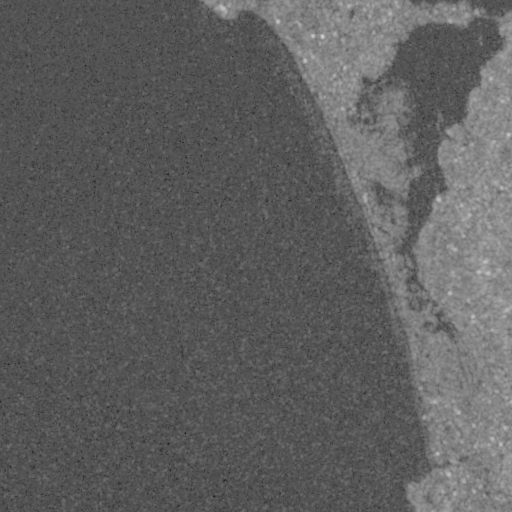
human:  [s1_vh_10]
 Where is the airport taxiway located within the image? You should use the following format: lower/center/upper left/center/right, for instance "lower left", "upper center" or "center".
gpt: The airport taxiway is located in the center right of the image.
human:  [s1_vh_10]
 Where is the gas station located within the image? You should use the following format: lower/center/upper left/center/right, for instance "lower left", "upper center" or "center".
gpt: The gas station is located in the upper right of the image.
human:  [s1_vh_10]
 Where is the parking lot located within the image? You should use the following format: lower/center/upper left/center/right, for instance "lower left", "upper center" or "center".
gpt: There is no parking lot in the image.

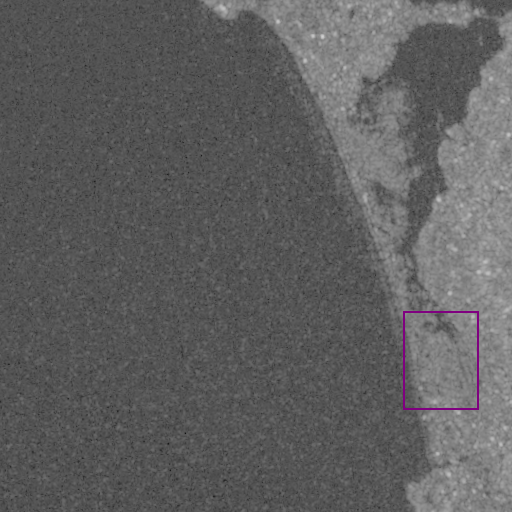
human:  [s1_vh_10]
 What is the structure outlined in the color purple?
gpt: The structure outlined in purple is a park.
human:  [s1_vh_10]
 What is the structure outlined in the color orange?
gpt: There is no orange outline.